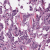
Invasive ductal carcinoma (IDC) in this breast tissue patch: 1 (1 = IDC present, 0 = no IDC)